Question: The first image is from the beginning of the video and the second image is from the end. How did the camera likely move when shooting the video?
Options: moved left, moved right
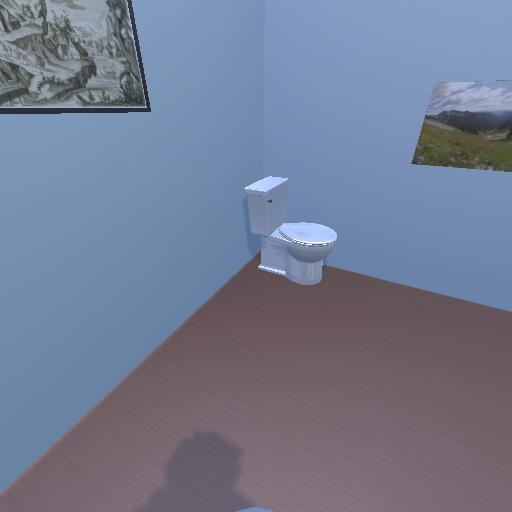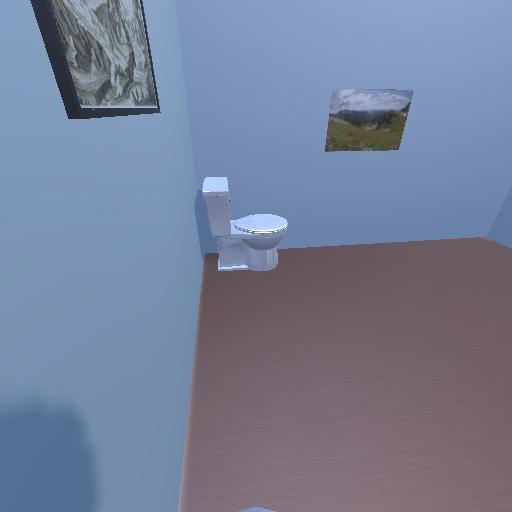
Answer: moved left